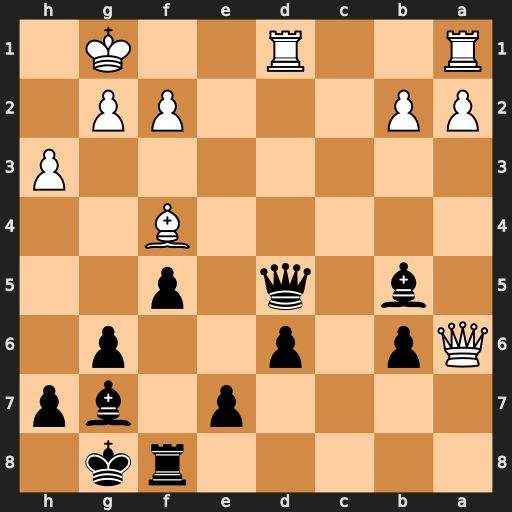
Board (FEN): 5rk1/4p1bp/Qp1p2p1/1b1q1p2/5B2/7P/PP3PP1/R2R2K1
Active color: b
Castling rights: -
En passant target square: -
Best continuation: Qxd1+ Rxd1 Bxa6